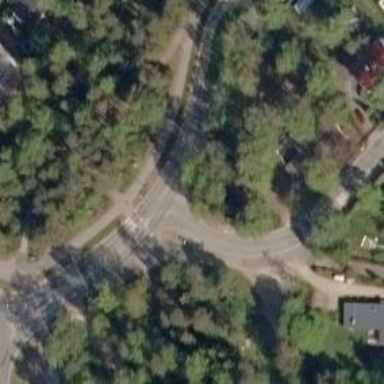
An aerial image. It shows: Road with "give way" sign.